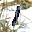
Label: 1